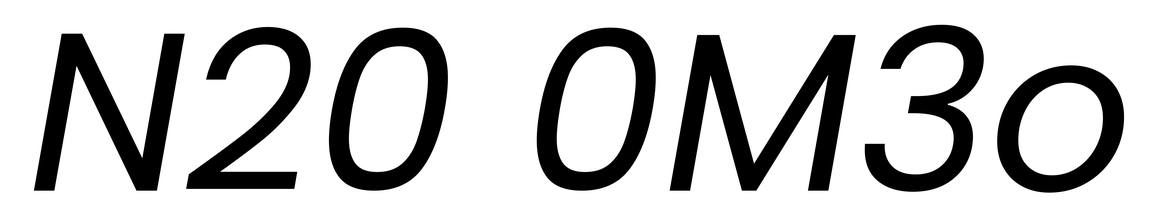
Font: Poppins-Italic